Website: walmart
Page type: delivery-shipping
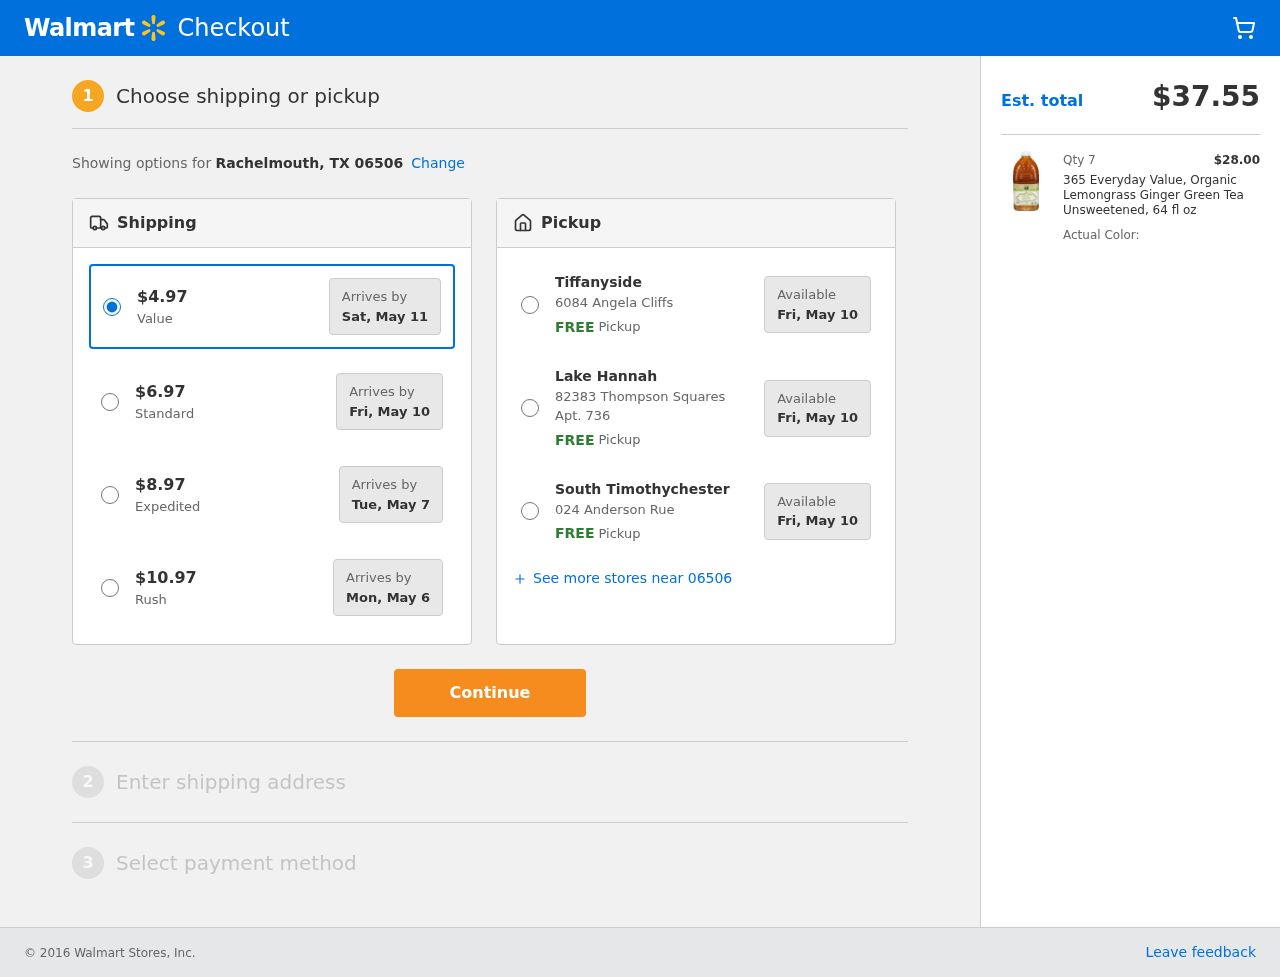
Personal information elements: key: PII_CITY_STATE_ZIP
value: Rachelmouth, TX 06506
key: PII_LOCATION1_CITY
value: Tiffanyside
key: PII_LOCATION1_STREET
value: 6084 Angela Cliffs
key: PII_LOCATION2_CITY
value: Lake Hannah
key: PII_LOCATION2_STREET
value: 82383 Thompson Squares Apt. 736
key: PII_LOCATION3_CITY
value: South Timothychester
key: PII_LOCATION3_STREET
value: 024 Anderson Rue
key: PII_POSTCODE
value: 06506
Product elements: key: PRODUCT1_NAME
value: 365 Everyday Value, Organic Lemongrass Ginger Green Tea Unsweetened, 64 fl oz
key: PRODUCT1_PRICE
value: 4
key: PRODUCT1_QUANTITY
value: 7
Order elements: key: ORDER_SHIPPING_COST
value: $4.97
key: ORDER_SHIPPING_COST
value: $6.97
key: ORDER_SHIPPING_COST
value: $8.97
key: ORDER_SHIPPING_COST
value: $10.97
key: ORDER_DELIVERY_DATE
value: Tue, May 7
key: ORDER_DELIVERY_DATE
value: Fri, May 10
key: ORDER_DELIVERY_DATE
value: Mon, May 6
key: ORDER_DELIVERY_DATE
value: Sat, May 11
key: ORDER_TOTAL
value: $37.55